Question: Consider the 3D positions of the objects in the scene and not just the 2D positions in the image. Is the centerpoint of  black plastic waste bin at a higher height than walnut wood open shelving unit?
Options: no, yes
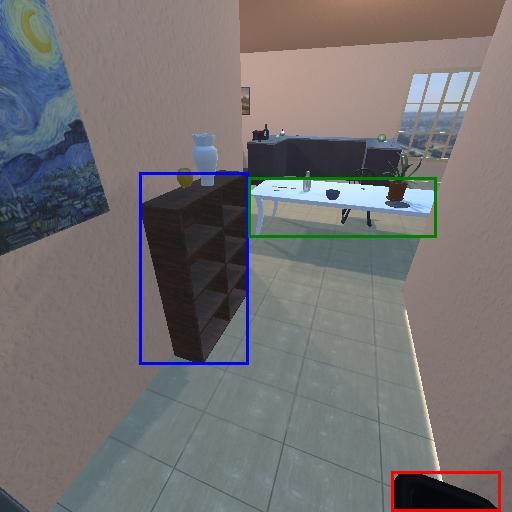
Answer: no